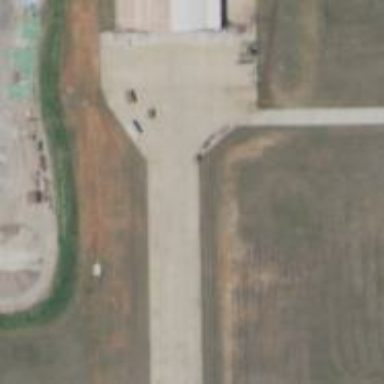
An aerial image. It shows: View of taxiway at the airport.